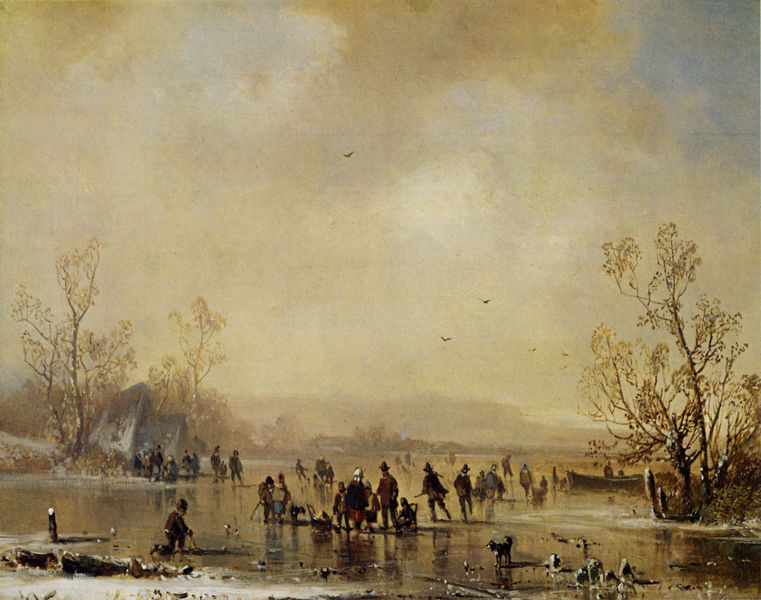
Titel: Winterlandschaft
Künstler: Adolf Stademann
Standort: München
Institution: Schack-Galerie
Schlagwörter: baum, berg, blau, blätter, gemälde, gruppe, himmel, mann, vogel, wasser, weiß, wolken, bäume, fluss, frauen, gelb, impressionismus, landschaft, menschen, see, teich, ufer, äste, braun, frau, holz, hut, hüte, männer, orange, eis, haus, hund, hunde, schnee, tiere, wolke, leute, menge, jacke, stein, steine, niederlande, öl, bach, birken, ferne, häuser, hügel, kalt, morgen, natur, schilf, spiegelung, vögel, busch, hütte, rauch, sonne, gold, mantel, familie, kind, wald, boot, fliegen, kahn, kinder, schiff, strand, fischer, laufen, berge, dorf, nebel, herbst, hütten, winter, sepia, ölgemälde, kopftuch, freizeit, sport, balken, impression, pfosten, spiel, spaziergang, menschenmenge, winterlandschaft, schlitten, schlittschuhlaufen, zelt, angeln, fischen, spass, gefroren, wasserr, furt, überquerung, schwalbe, eisfläche, schlittern, schlittschuh, schlittschuhe, schlittschulaufen, winnter, eislaufen, eisläufer, van goyen, goyen, eishockey, eisstock, versamlung, prahl, schlittschu, #stöcke, fruh, dorf goyen